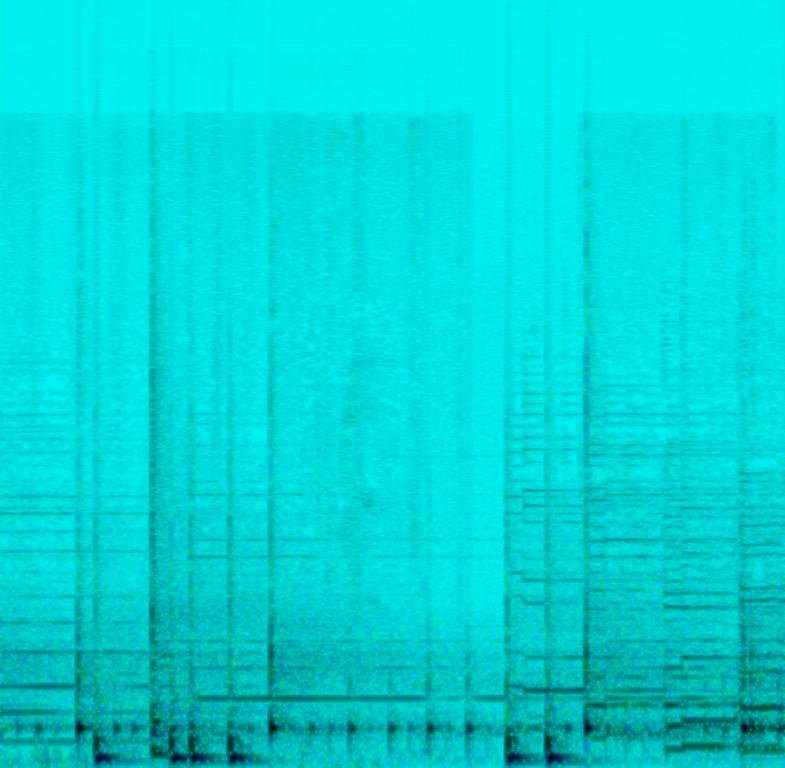
This music is a grim instrumental. The tempo is slow with a sombre electric guitar melody with atmospheric synthesiser  and mood digital drums. The music is serious, intense, melancholy, pensive, cheerless, sinister and dark.